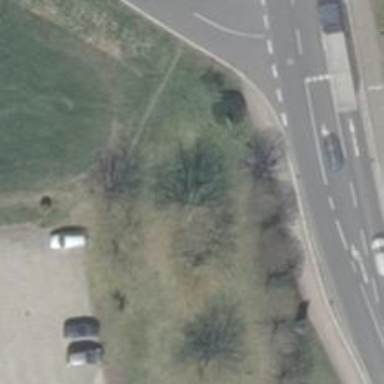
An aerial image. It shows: Avenue lined with deciduous broadleaved trees.